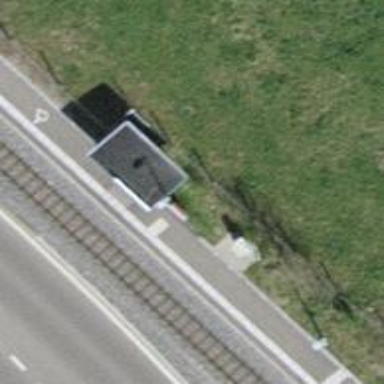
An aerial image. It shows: Railway halt.